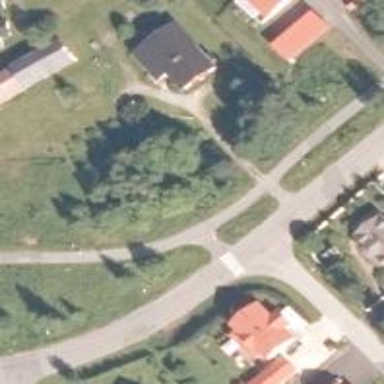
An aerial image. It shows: Cycleway.